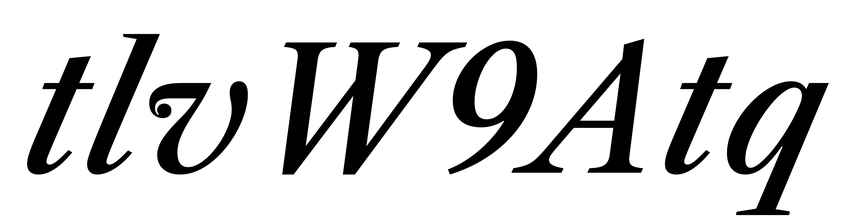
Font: LibreCaslonText-Italic_Medium_Italic